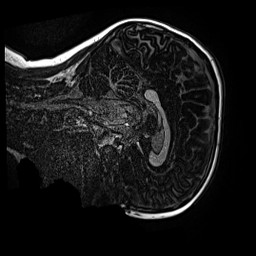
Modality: MP2RAGE
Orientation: sagittal
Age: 9
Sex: male
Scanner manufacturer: siemens
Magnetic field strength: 3 T
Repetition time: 4 s
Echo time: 0.00299 s